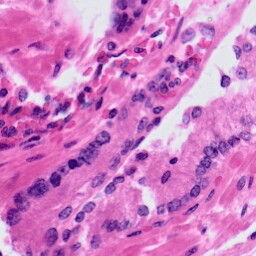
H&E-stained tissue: Prostate